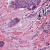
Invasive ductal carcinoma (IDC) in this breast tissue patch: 1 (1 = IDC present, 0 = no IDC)